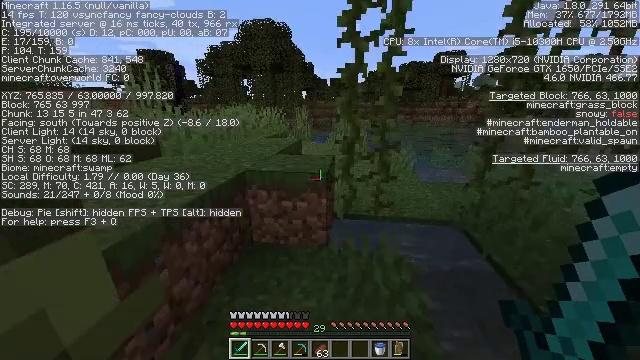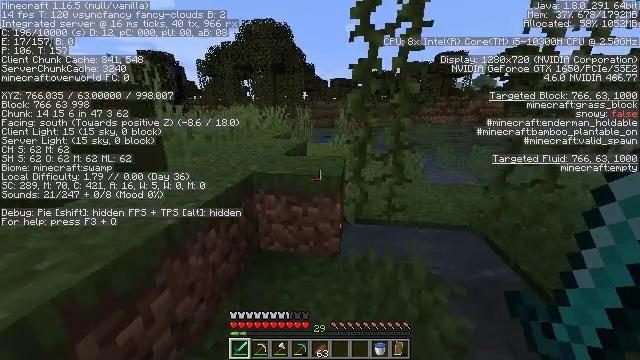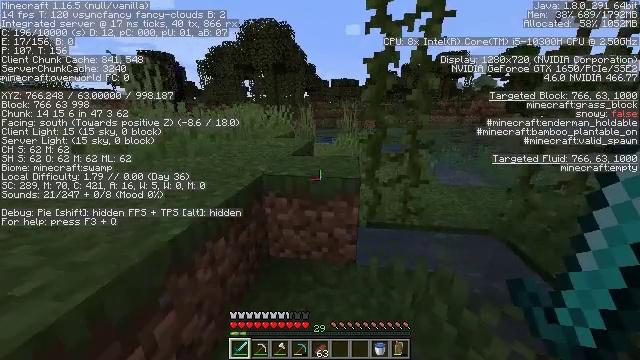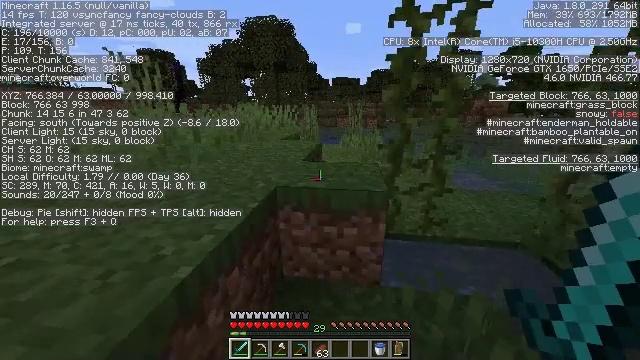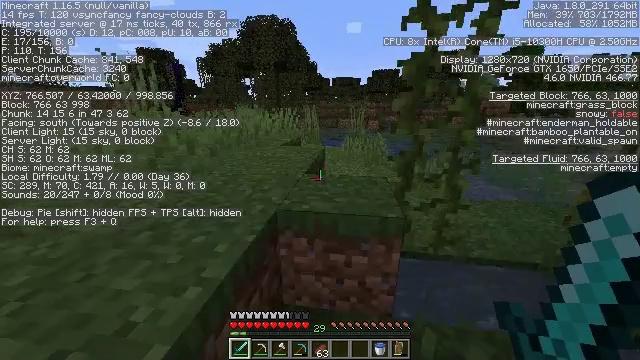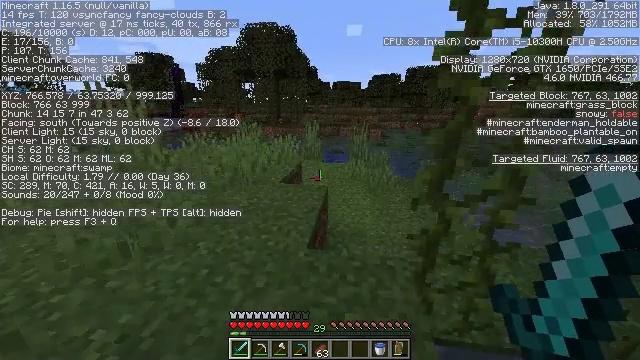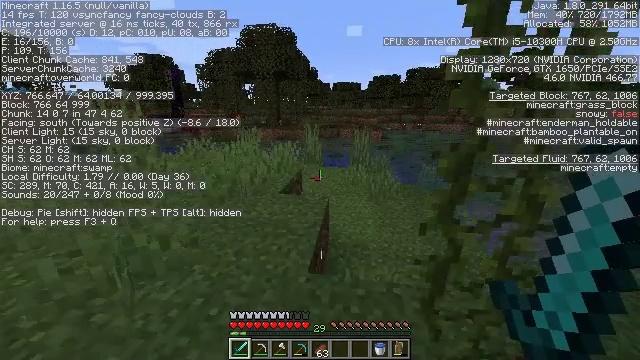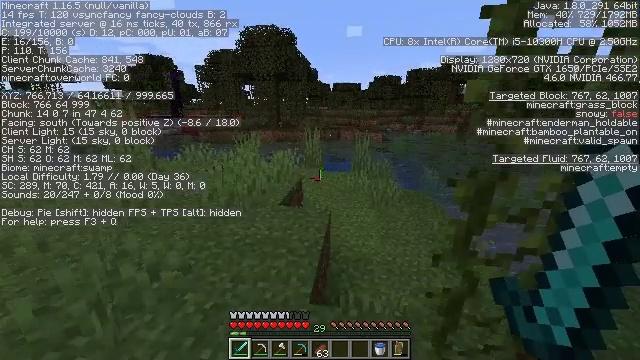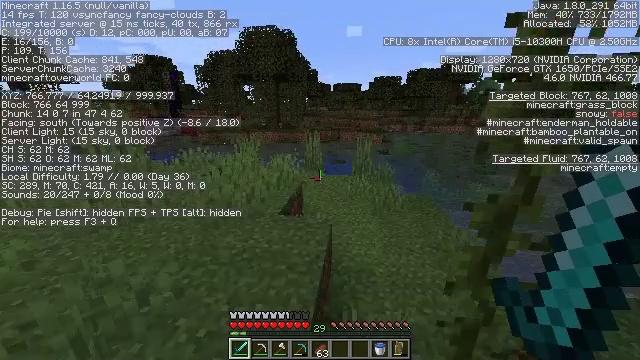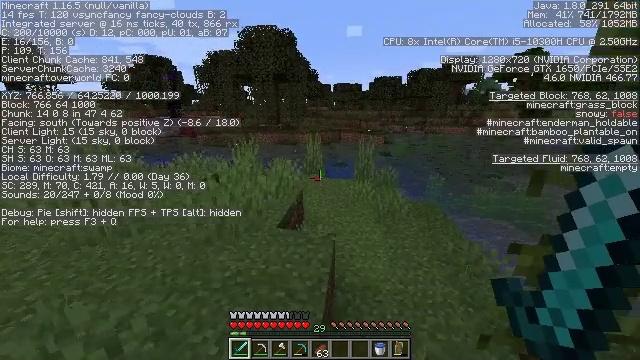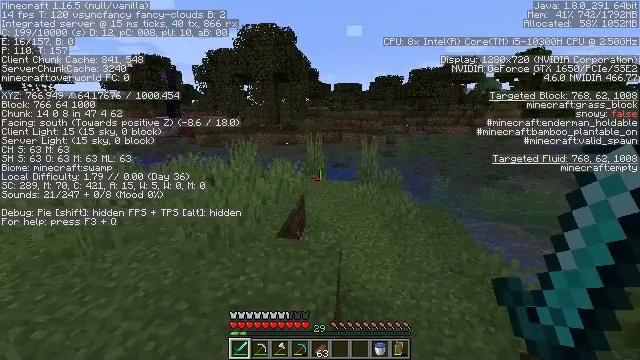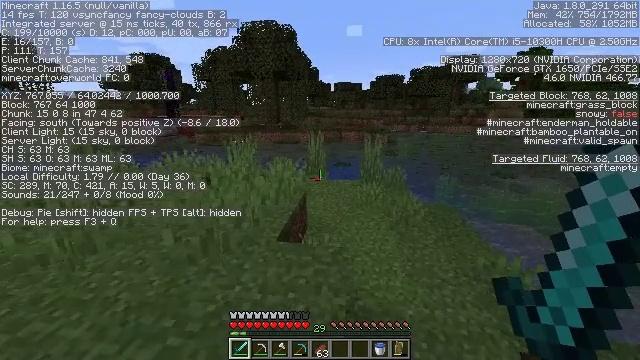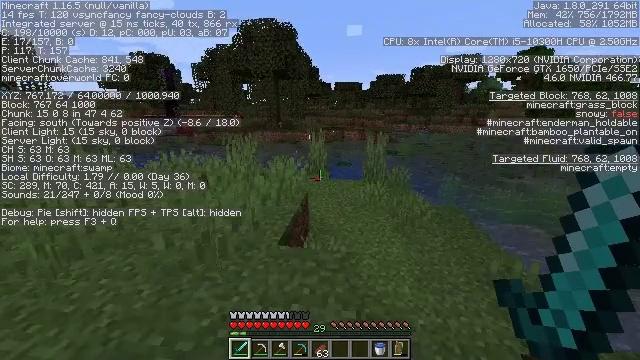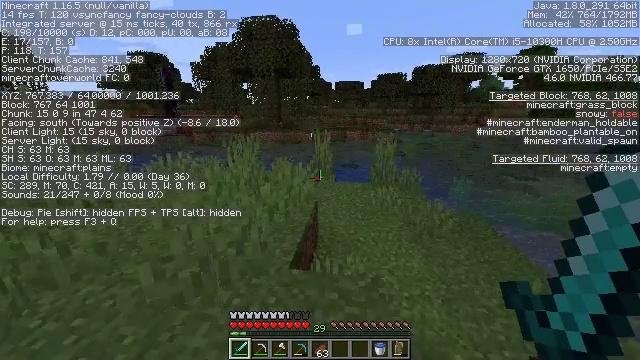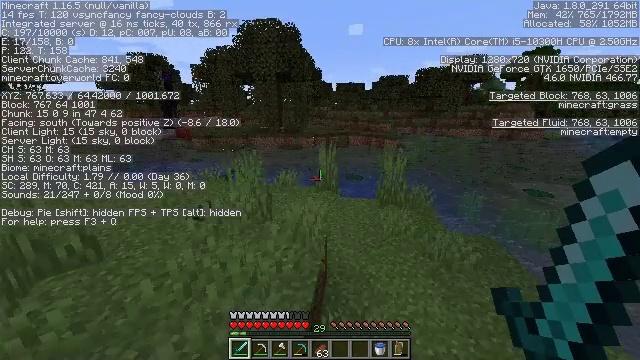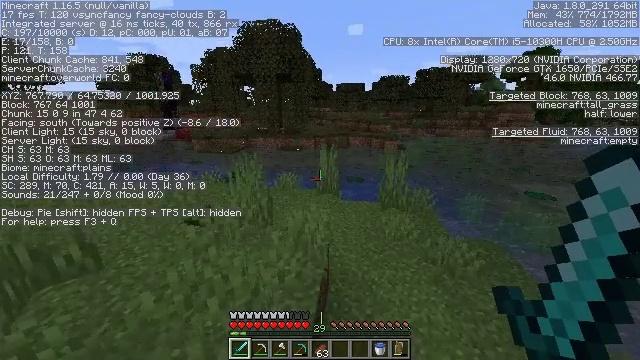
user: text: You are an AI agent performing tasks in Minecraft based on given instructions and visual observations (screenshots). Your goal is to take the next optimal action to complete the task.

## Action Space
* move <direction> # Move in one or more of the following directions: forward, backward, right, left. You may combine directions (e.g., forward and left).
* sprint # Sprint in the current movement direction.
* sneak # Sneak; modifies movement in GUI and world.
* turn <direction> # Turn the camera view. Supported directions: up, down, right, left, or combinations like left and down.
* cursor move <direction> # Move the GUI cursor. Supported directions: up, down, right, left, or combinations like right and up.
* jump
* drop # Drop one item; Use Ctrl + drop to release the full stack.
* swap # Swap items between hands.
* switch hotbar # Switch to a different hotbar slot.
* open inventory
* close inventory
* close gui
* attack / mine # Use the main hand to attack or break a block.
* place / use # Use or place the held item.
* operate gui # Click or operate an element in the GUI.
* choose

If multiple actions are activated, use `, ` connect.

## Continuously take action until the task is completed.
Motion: motion action
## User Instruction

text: Harvest sugar cane from the plant.
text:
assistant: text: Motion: move forward and move left, sprint
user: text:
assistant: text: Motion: move forward and move left, sprint
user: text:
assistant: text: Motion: move forward, sprint
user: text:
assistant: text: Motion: move forward, sprint, jump
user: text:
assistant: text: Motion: move forward, sprint, jump
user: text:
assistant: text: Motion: move forward, sprint, jump
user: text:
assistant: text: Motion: move forward, sprint, jump
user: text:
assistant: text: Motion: move forward, sprint, jump
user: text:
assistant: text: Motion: move forward and move left, sprint, jump
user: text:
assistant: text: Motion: move forward and move left, sprint, jump
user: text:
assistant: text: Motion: move forward and move left, sprint, jump
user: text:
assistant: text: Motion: move forward and move left, sprint, jump
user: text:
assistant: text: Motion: move forward and move left, sprint, jump
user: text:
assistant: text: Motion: move forward and move left, sprint, jump
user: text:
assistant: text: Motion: move forward and move left, sprint, jump
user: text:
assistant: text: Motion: move forward and move left, sprint, jump
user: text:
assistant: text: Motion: move forward and move left, sprint, jump
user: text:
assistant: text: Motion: move forward and move left, sprint, jump
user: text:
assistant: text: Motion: move forward, sprint, jump
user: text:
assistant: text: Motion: move forward, sprint, jump
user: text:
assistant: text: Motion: move forward, sprint, jump
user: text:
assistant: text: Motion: move forward, sprint, jump
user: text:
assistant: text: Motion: move forward, sprint, jump
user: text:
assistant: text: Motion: move forward, sprint, jump
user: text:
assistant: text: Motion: move forward, sprint, jump
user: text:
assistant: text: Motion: move forward, sprint, jump
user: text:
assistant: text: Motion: move forward, sprint, turn right, jump
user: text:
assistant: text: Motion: move forward, sprint, jump
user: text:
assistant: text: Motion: move forward, sprint, jump
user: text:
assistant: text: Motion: move forward, sprint, jump